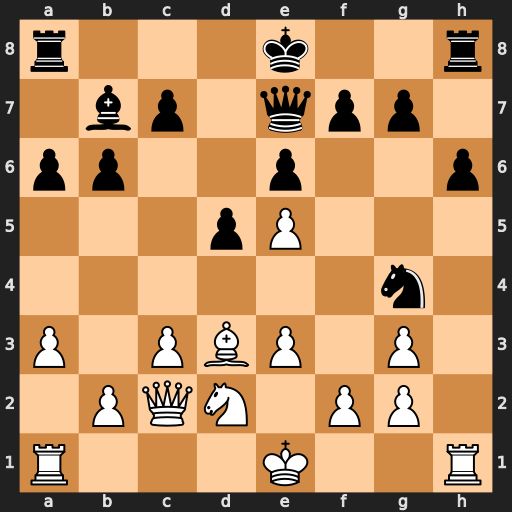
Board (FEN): r3k2r/1bp1qpp1/pp2p2p/3pP3/6n1/P1PBP1P1/1PQN1PP1/R3K2R
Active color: w
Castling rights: KQkq
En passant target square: -
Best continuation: Qa4+ Kd8 Qxg4